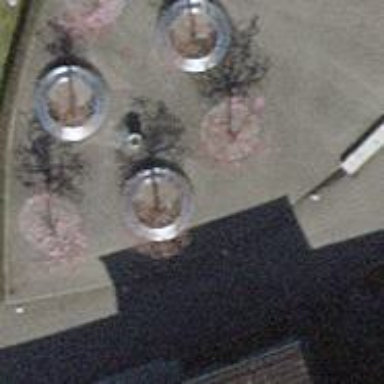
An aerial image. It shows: Bench.